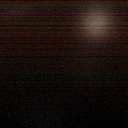
Screen state: off